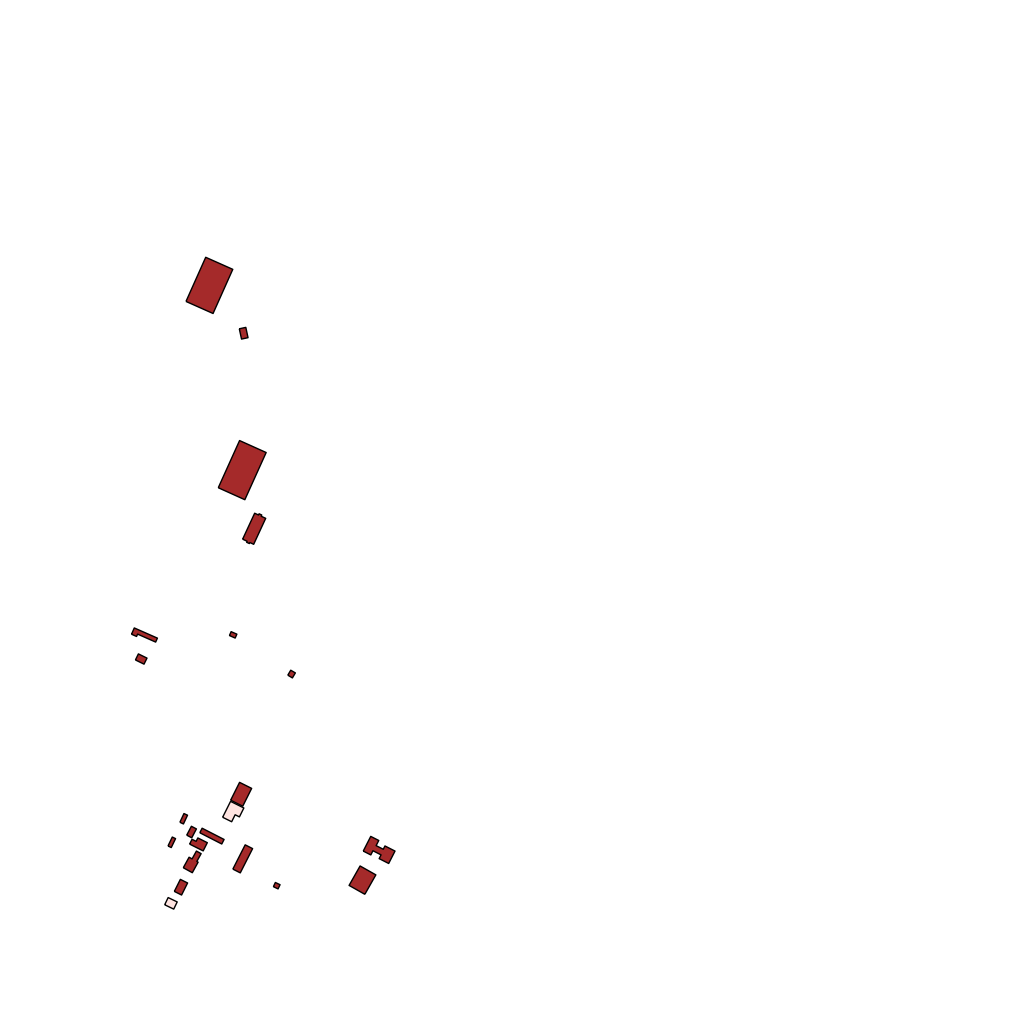
Tags: overhead vector_map, business, industrial, recreation, individual_rise, low_rise, density_1, Facility, Gas, 1.0 km²